Question: I want select2 to behave as sort of combobox.See attached image for ref.
So if user types in a string but it is not found in source array, then on enter or closing select2 it should add that new string to source. So say if there were 2 values before, after above there would be now 3.
select2 just like combobox in file open dialogs

I have created sample code, but cant make it to work.I am unable to update source.
<URL>:
'''
<div class="row">
<div class="col-md-2">
<input type="hidden" id="select2_sample3" class="form-control ">
</div>
</div>
'''
'''
$(function () {
var preload_data = {
results: [{
id: 'user0',
text: 'Disabled User',
}, {
id: 'user1',
text: 'Jane Doe'
}]
};
$("#select2_sample3").select2({
placeholder: "Select...",
allowClear: true,
minimumInputLength: 1,
data: preload_data,
query: function (query) {
var data = {
results: []
}, i, j, s;
for (i = 1; i < 5; i++) {
s = "";
for (j = 0; j < i; j++) {
s = s + query.term;
}
data.results.push({
id: query.term + i,
text: s
});
}
query.callback(data);
}
}).on("select2-close", function () {
// add to
console.log("close");
});
});
'''
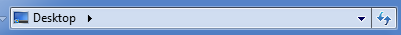
Answer: I've recently had the same task. This is my solution:
'''
<input type="hidden" name="trBrand" id="trBrand" class="form-control"></input>
'''
and js code
'''
$('#trBrand').select2({
placeholder: 'choose something',
allowClear: true,
id: function(object) {
return object.text;
},
createSearchChoice:function(term, data) {
if ( $(data).filter( function() {
return this.text.localeCompare(term)===0;
}).length===0) {
return {id:term, text:term};
}
},
data:preload_data
});
'''